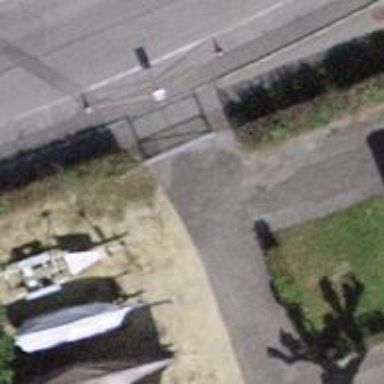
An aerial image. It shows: Gate.